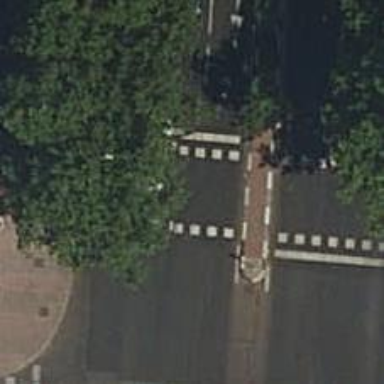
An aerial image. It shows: Road with traffic signals at the crossing.